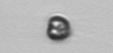
Label: Apedinella